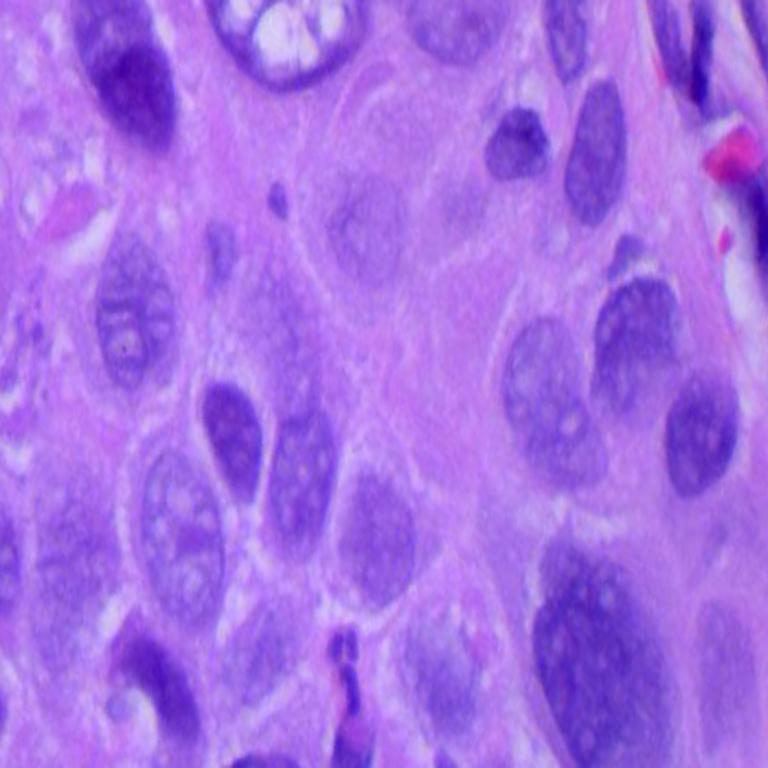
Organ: lung
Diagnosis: squamous carcinomas